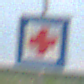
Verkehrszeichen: ErsteHilfe
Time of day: SunriseSunset
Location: Outdoor (Nature)
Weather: PartlyCloudy
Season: NotSpecified
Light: Natural